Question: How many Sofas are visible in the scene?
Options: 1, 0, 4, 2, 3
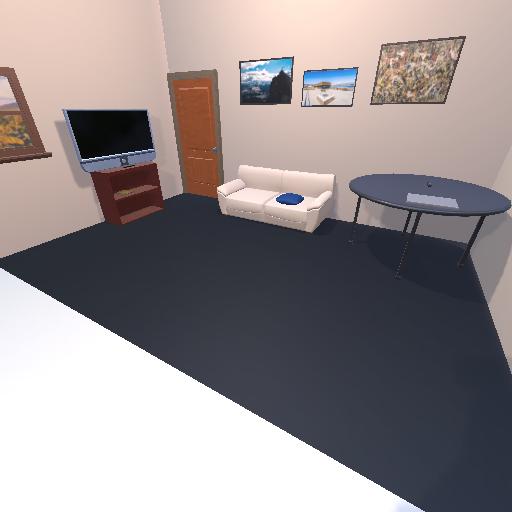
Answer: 1